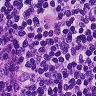
Metastatic tissue present: yes